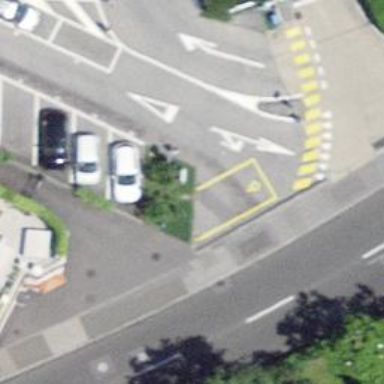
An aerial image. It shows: Road with "give way" sign.